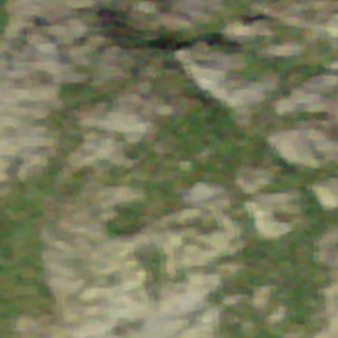
Label: other